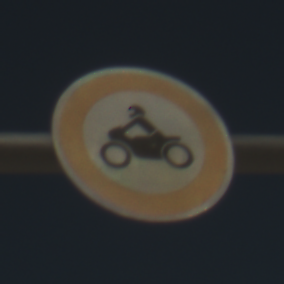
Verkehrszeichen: VerbotKraftraeder
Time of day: Midday
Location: Outdoor (Beach)
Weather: PartlyCloudy
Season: NotSpecified
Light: Natural